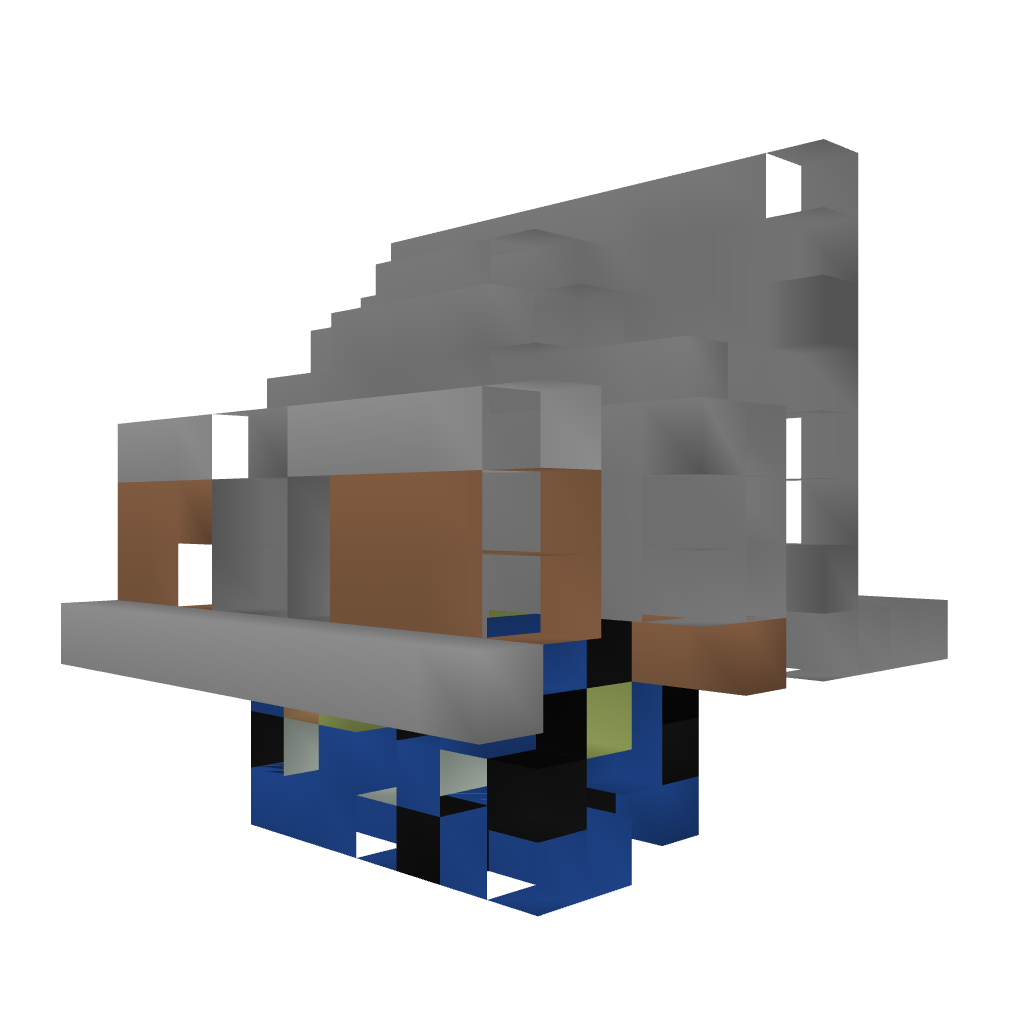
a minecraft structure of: hidden door